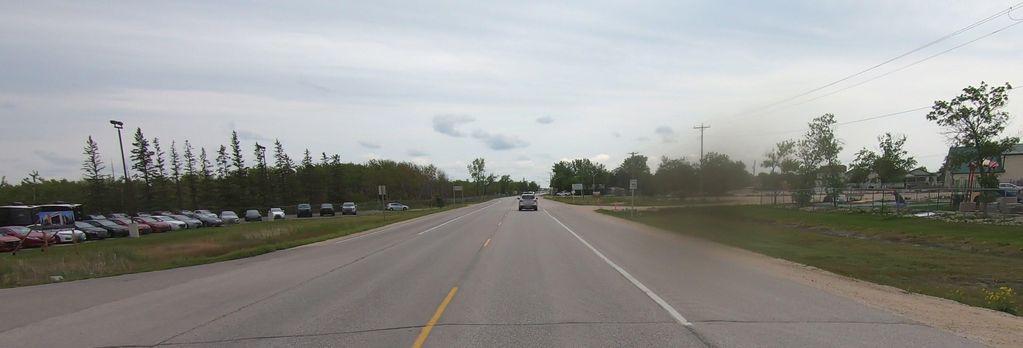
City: winnipeg